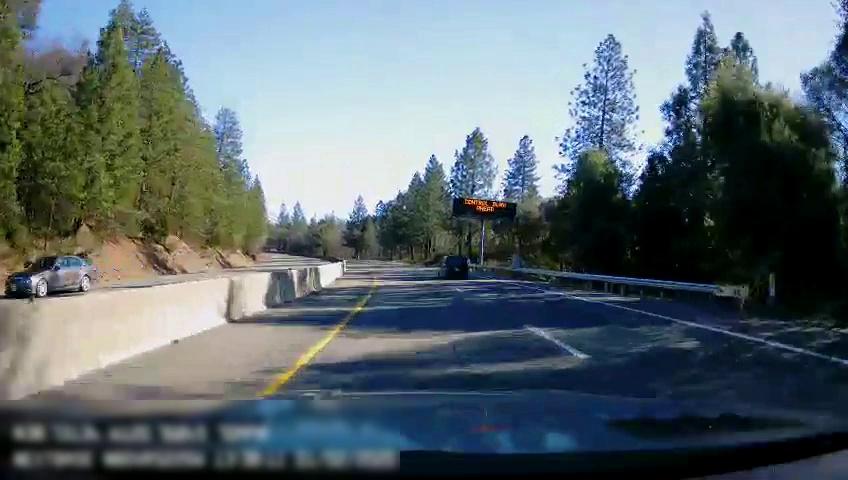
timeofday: Day
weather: Sunny
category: Drivable Space
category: Drivable Space
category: Vehicles | Car
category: Vehicles | Car
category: Lanes | Current Lane
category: Lanes | Current Lane
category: Lanes | Alternate Lane